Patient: sex M, age 55
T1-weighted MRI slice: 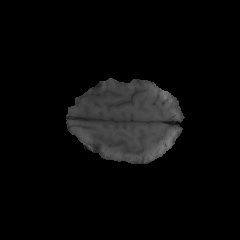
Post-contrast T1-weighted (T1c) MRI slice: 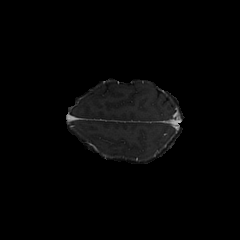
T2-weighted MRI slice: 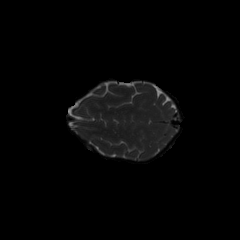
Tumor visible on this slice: no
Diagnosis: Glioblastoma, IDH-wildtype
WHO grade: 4